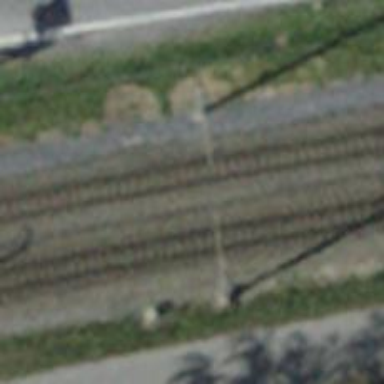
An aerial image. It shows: Narrow-gauge railway track with electrified contact line. The railway has one track.